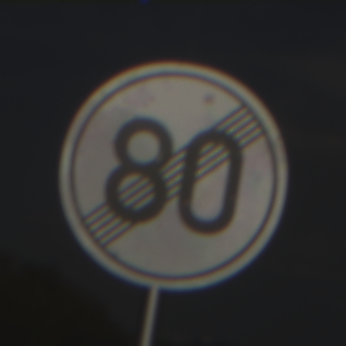
Verkehrszeichen: EndeGeschwindigkeit80
Umgebung: Outdoor, Nature
Tageszeit: MorningAfternoon
Wetter: PartlyCloudy
Licht: Natural
Jahreszeit: NotSpecified
Kontrast: HighContrast